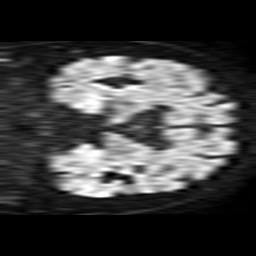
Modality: TRACE
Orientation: coronal
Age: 79
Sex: male
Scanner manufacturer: philips
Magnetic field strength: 1.5 T
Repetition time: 3.542 s
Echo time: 0.09411 s